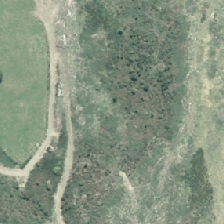
Land cover: harvested_forest